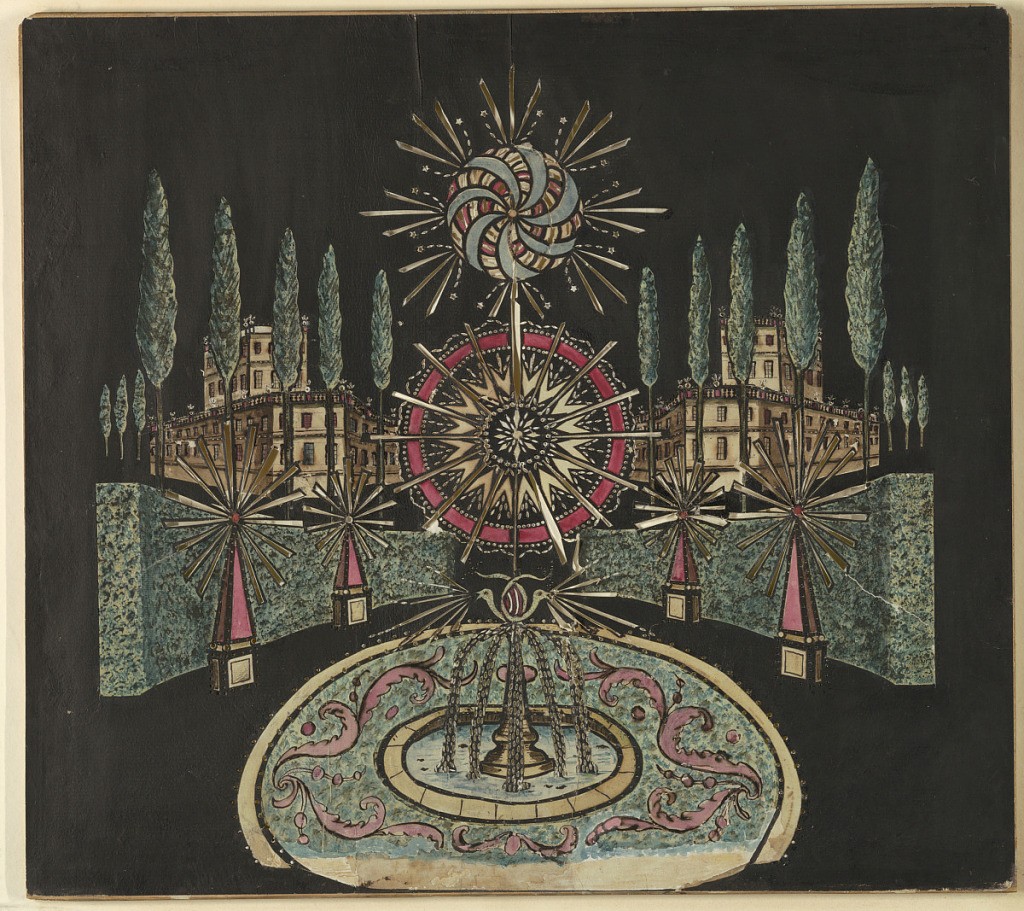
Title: Palace Garden with Fireworks
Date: ca. 1780
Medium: Cut paper on wood frame
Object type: Lantern slide
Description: Magic lantern slide, optical toy. On black field, two palaces at right and left in background. In foreground, fountain surrounded by embroidered parterre, with semicircular hedge and four obelisks. In center of sheet, radiating wheel and whorled wheel above. Translucent portions in white, blue, green, red, and yellow.